Frequency: 85000
Velocity: 0,2635
Power: 8,5
Pulse duration: 0,0000001
Pass count: 1
Magnification: 10
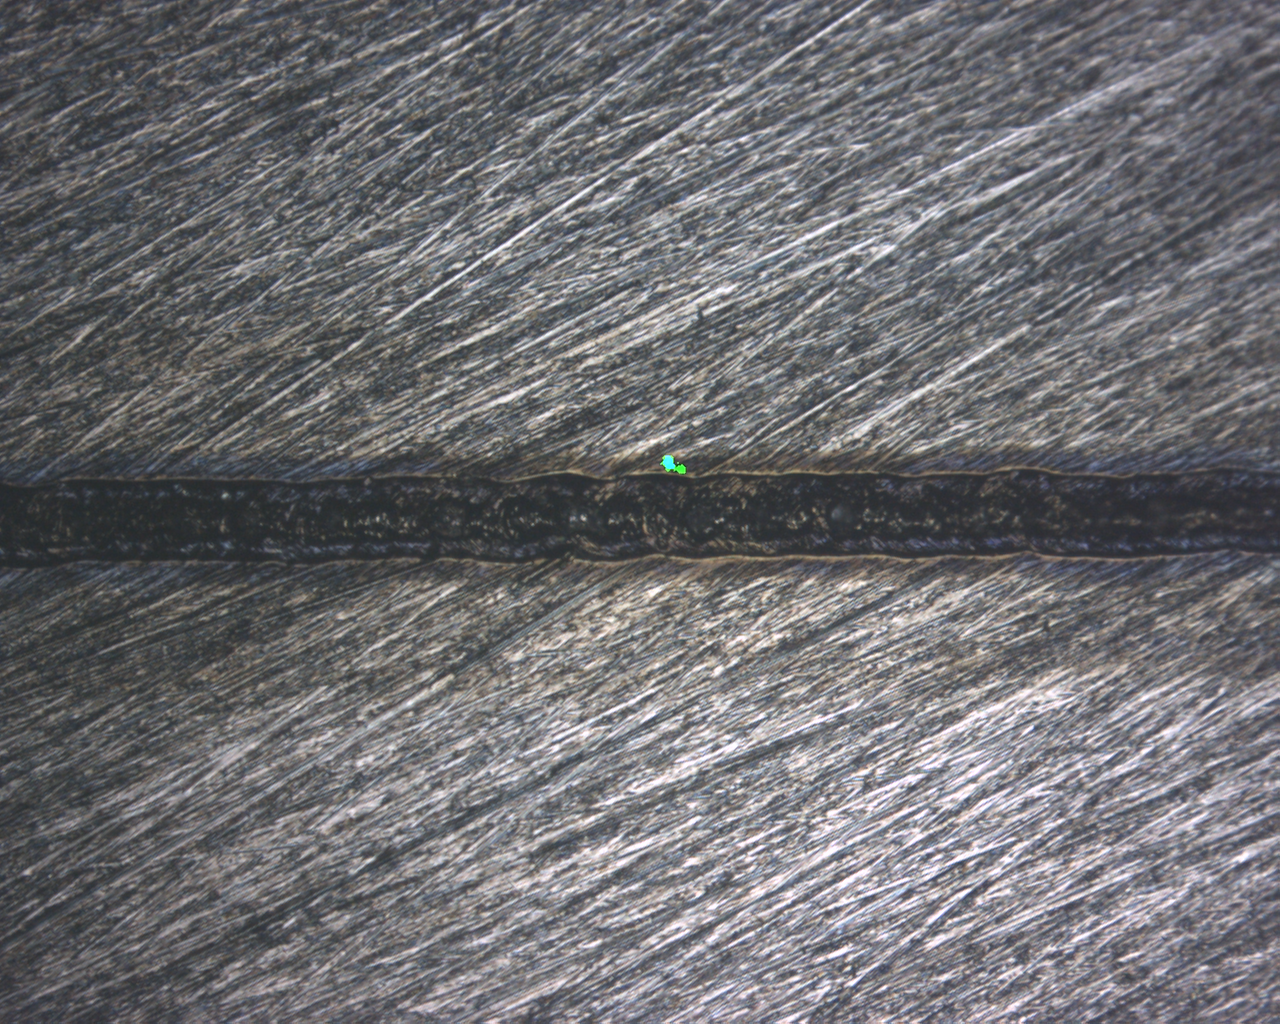
Measured width: 126.285
Other width: 35.948